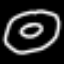
Label: donut